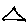
Label: triangle